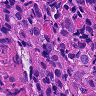
Metastatic tissue present: yes